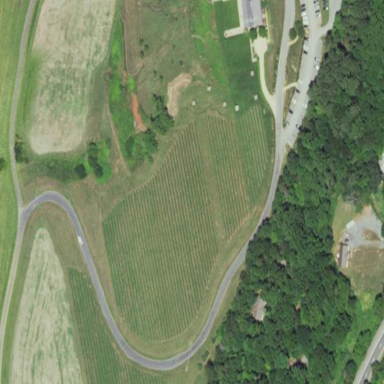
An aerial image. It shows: Vineyard with grape crops.